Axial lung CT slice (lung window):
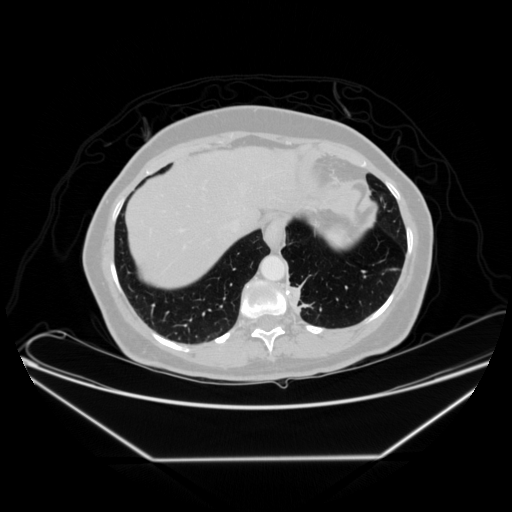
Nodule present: no